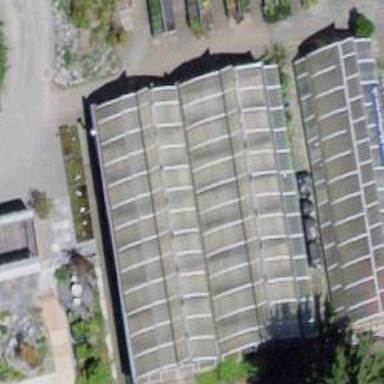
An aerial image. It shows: Greenhouse.